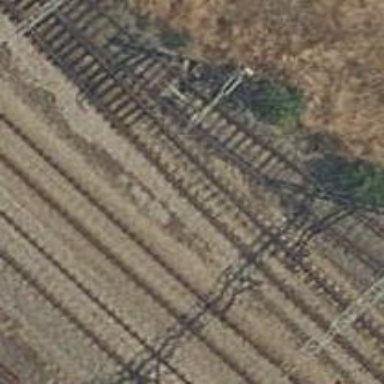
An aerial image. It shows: Railway with electrified contact lines.